Question: I am comparing 2012 with DateTime's Year integer in LINQ, and the LINQ return row with Year = 2013. I am wondering what wrong have I done.
'''
var accountBalance_query = from report in context.AccountBalances
where report.FiscalYear.Year == reportYear &&
report.CompanyCode == companyCode &&
report.AccountNo == accountNo &&
(subLedgerTypeCode == null) ? report.SubLedgerTypeCode == null : report.SubLedgerTypeCode == subLedgerTypeCode &&
(subLedgerName == null) ? report.SubLedgerName == null : report.SubLedgerName == subLedgerName &&
report.AccountCurrencyCode == transactionCurCode
select report;
var reportCnt = accountBalance_query.Count();
if (reportCnt > 1)
{
reason = "Find more than 1 account balance in database that match the following key. " +
" CompanyCode = " + companyCode +
" AccountNo = " + accountNo +
" SubLedgerTypeCode = " + subLedgerTypeCode +
" SubLedgerName " + subLedgerName +
" Year " + reportYear +
" CurrenyCode " + transactionCurCode;
return false;
}
Model.GeneralLedger.AccountBalance accountBalance;
if (reportCnt == 1)
{
accountBalance = accountBalance_query.First();
}
'''

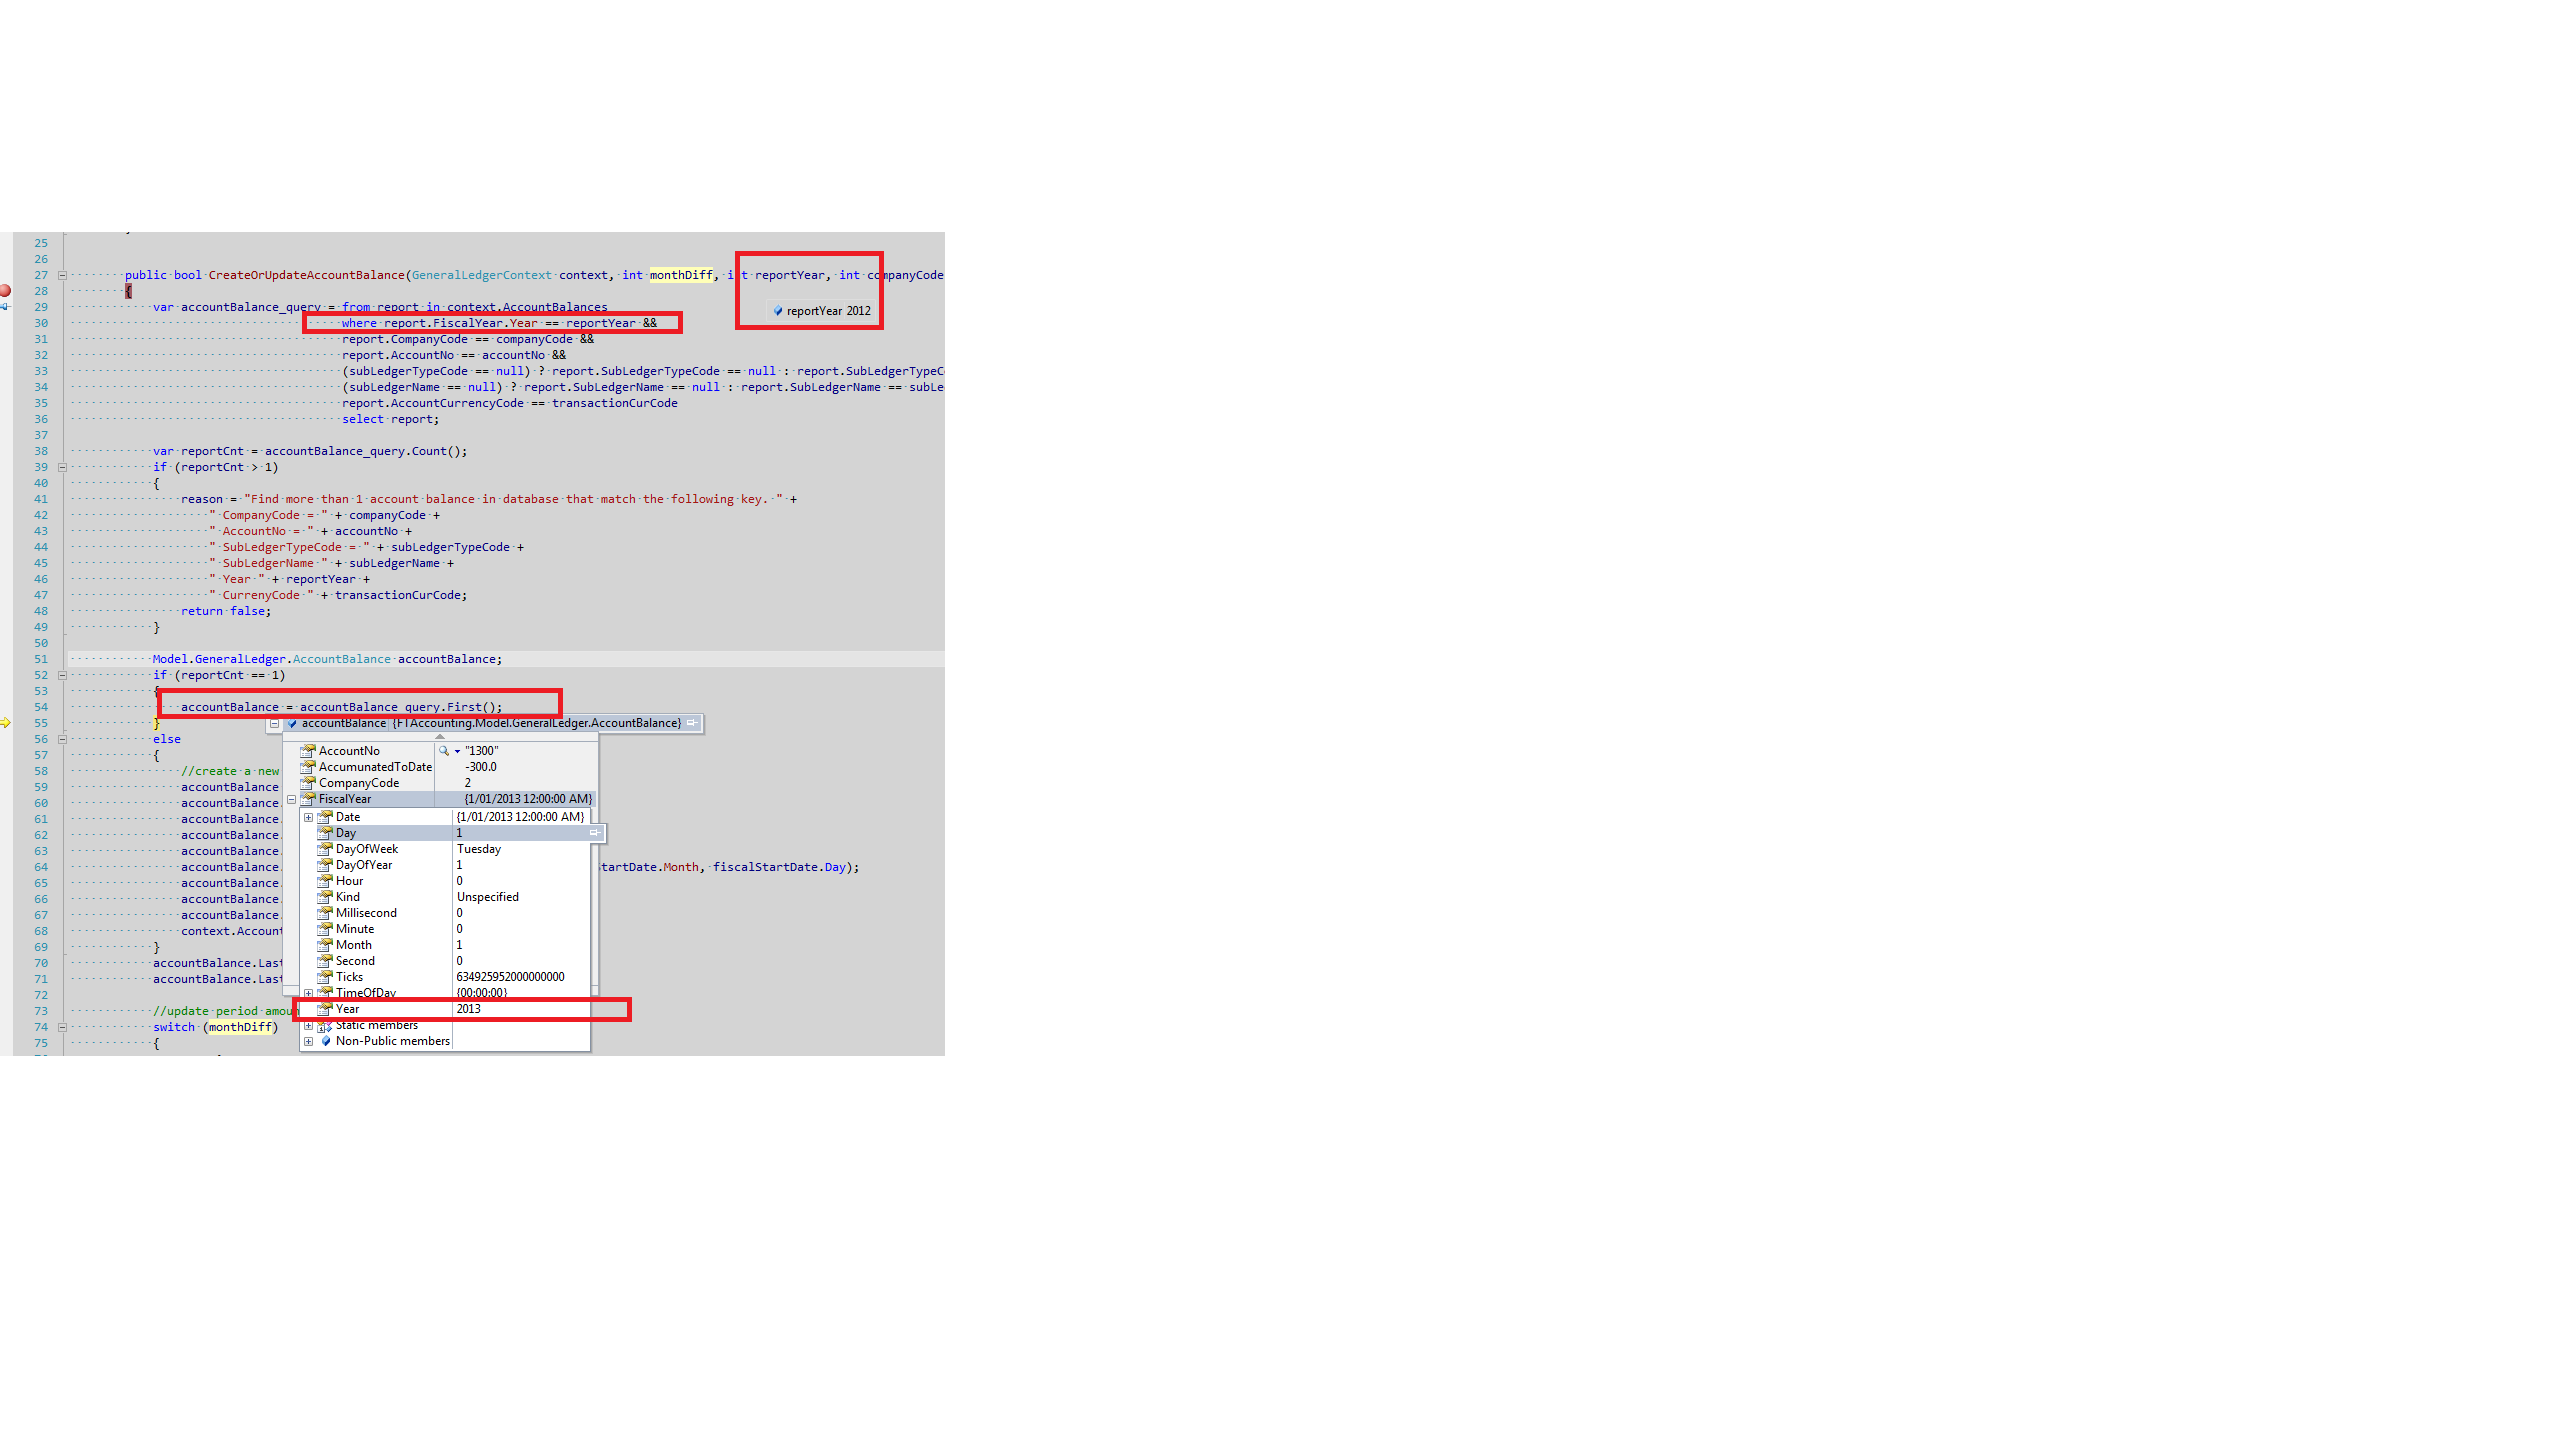
Answer: Find the reason. Need two more brackets for the null check conditions
'''
var accountBalance_query = context.AccountBalances.Where(report => report.FiscalYear.Year == 2012 &&
report.CompanyCode == companyCode &&
report.AccountNo == accountNo &&
((subLedgerTypeCode == null) ? report.SubLedgerTypeCode == null : report.SubLedgerTypeCode == subLedgerTypeCode) &&
((subLedgerName == null) ? report.SubLedgerName == null : report.SubLedgerName == subLedgerName) &&
report.AccountCurrencyCode == transactionCurCode);
'''